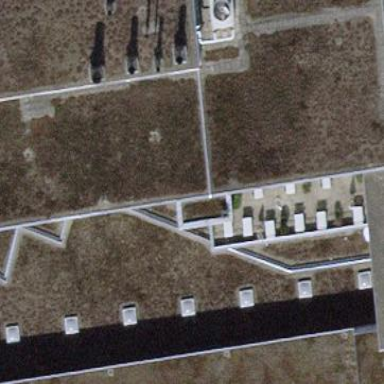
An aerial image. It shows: Close-up view of roof part of building.